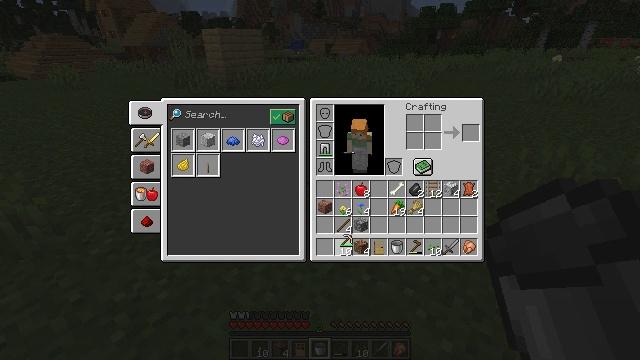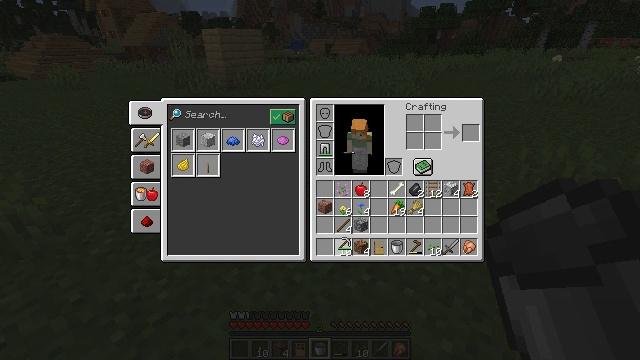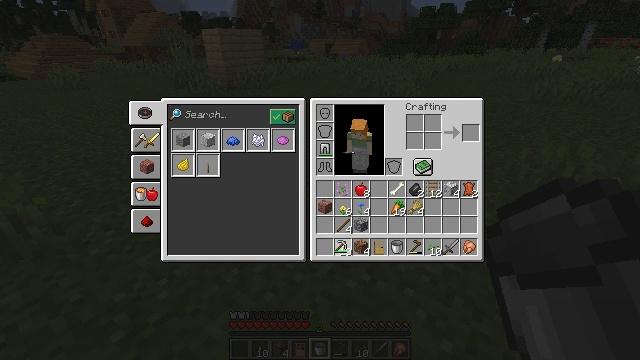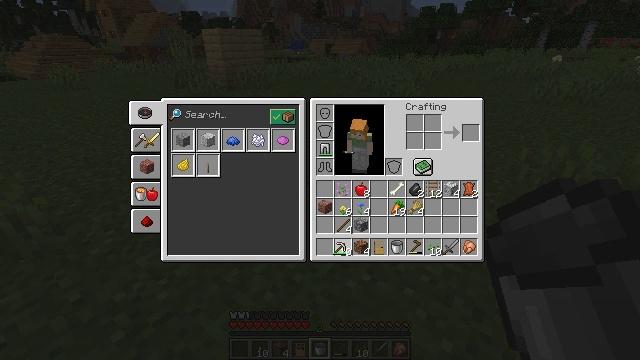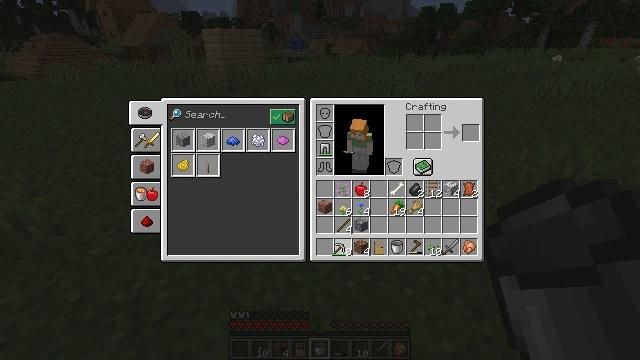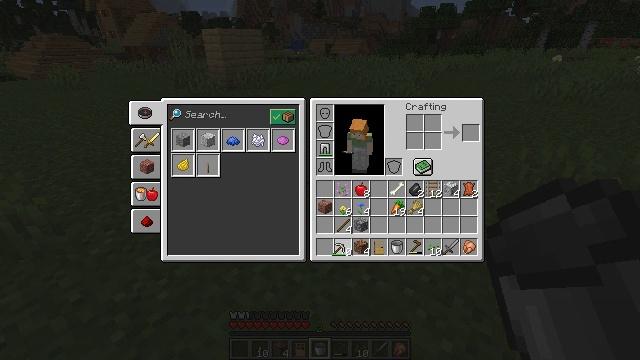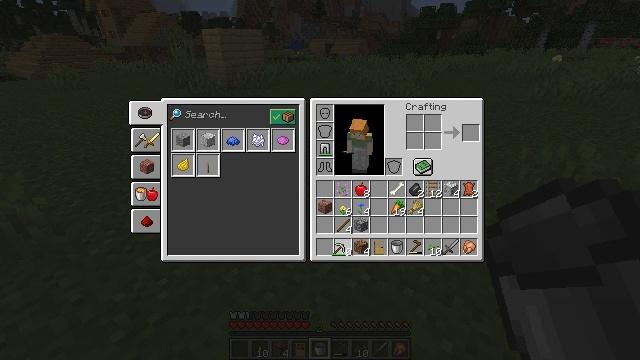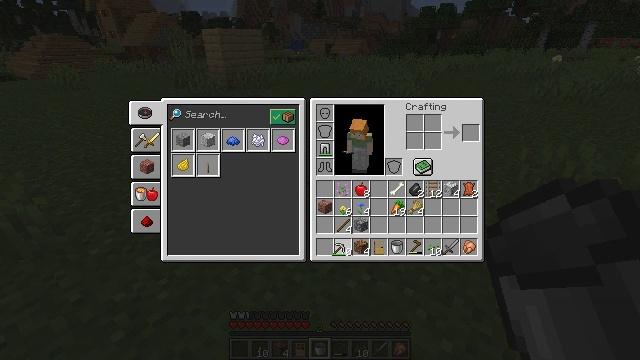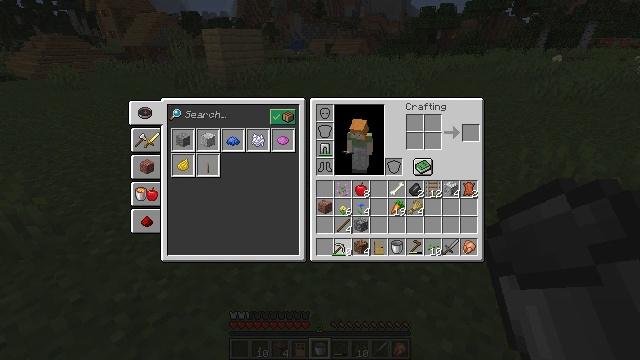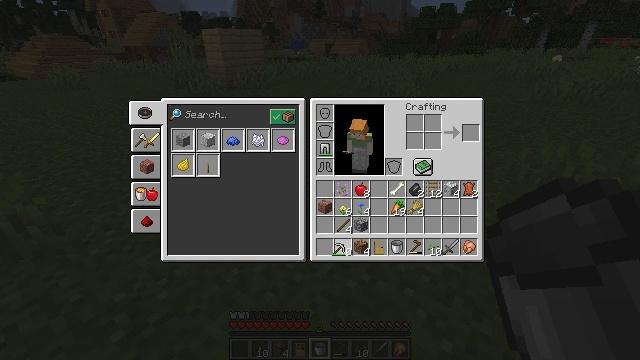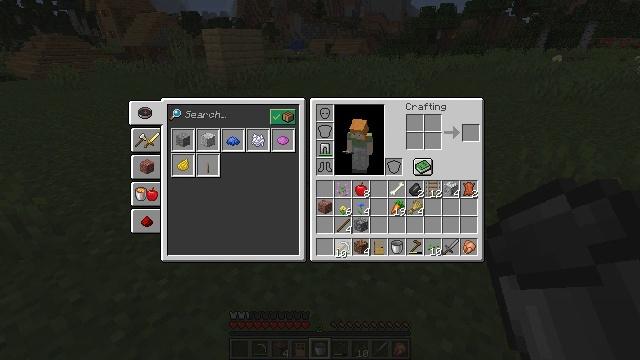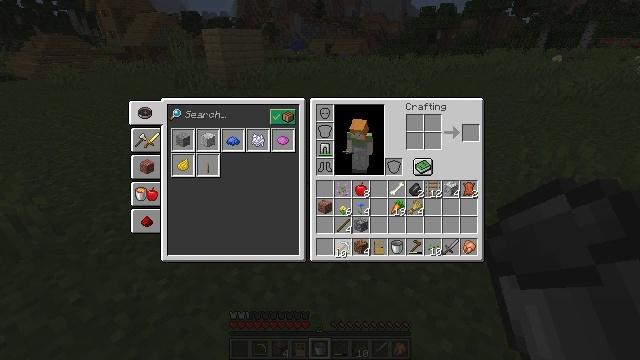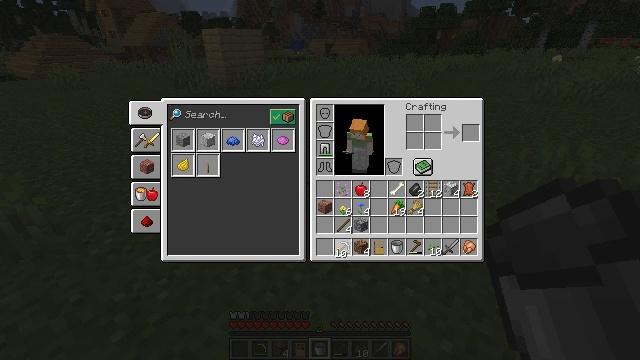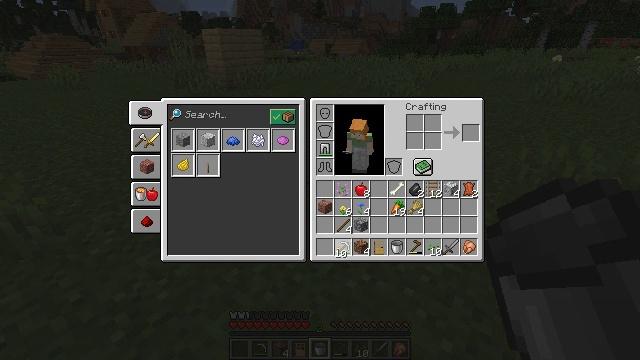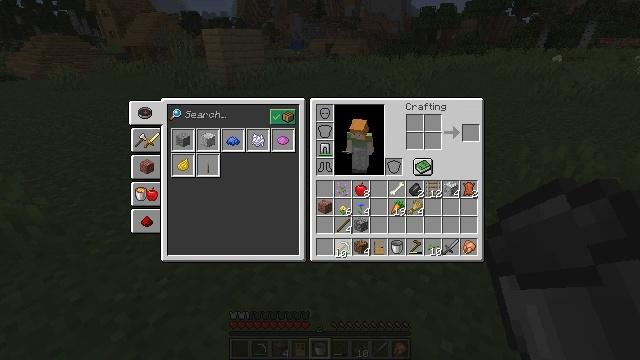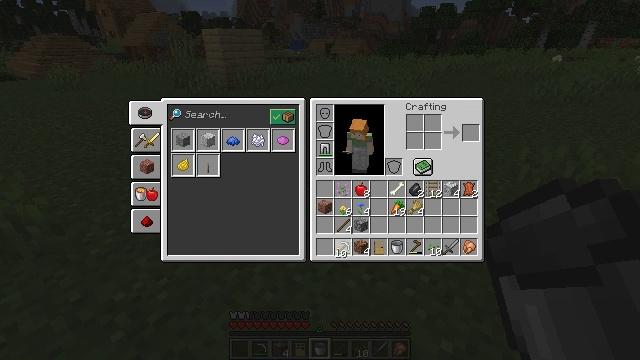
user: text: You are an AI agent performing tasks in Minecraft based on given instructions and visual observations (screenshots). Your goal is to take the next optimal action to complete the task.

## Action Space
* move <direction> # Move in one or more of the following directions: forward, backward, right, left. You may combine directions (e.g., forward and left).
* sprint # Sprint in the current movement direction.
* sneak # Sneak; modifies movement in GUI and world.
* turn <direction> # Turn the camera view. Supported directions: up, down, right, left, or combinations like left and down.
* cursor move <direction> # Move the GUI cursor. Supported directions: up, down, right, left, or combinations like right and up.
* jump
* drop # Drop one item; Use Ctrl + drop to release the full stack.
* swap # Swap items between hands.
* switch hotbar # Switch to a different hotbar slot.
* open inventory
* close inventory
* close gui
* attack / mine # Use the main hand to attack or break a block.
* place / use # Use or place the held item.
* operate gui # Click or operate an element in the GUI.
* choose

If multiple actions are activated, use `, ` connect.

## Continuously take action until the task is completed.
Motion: motion action
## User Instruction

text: Collect materials from the oak fence gate.
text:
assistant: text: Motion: no_op
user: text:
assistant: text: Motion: no_op
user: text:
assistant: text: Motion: no_op
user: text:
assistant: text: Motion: no_op
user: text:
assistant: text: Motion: no_op
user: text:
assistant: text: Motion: attack / mine
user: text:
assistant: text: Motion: attack / mine
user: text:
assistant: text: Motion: attack / mine
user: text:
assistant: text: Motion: attack / mine
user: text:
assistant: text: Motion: no_op
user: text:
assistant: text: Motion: no_op
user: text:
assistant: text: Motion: no_op
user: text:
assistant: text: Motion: no_op
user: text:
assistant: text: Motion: no_op
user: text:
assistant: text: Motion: no_op
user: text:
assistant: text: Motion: no_op
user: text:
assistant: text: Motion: no_op
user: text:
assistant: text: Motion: no_op
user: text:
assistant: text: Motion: no_op
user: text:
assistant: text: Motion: no_op
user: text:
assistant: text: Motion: no_op
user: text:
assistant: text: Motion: no_op
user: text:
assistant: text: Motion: no_op
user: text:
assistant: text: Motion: no_op
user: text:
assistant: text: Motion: attack / mine
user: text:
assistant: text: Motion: attack / mine
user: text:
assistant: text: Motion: attack / mine
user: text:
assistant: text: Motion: attack / mine
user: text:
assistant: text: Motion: no_op
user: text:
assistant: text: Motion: no_op